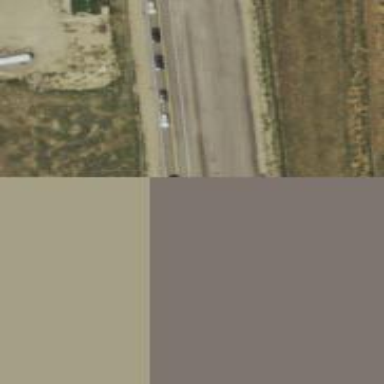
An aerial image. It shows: Asphalt trunk highway.